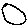
Label: circle